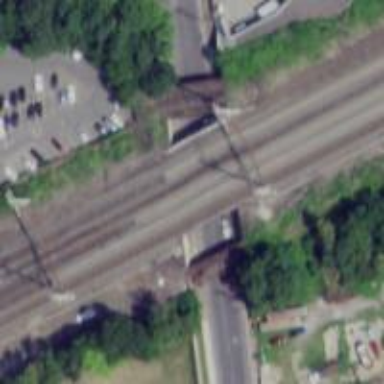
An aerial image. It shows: Bridge over electrified railway with contact lines.